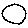
Label: moon